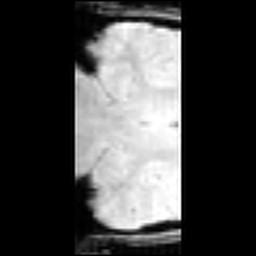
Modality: inplaneT1
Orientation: coronal
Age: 21
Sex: male